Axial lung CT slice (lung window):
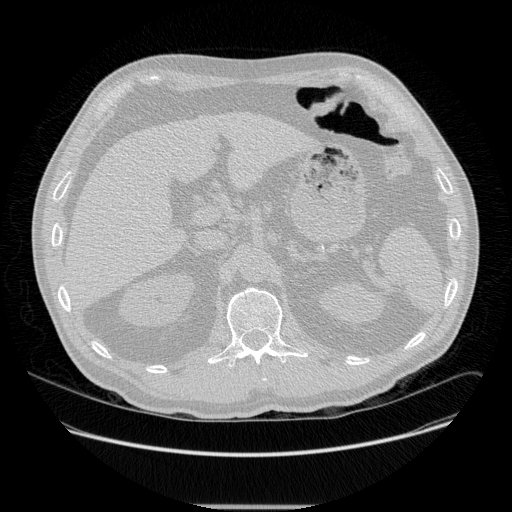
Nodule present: no